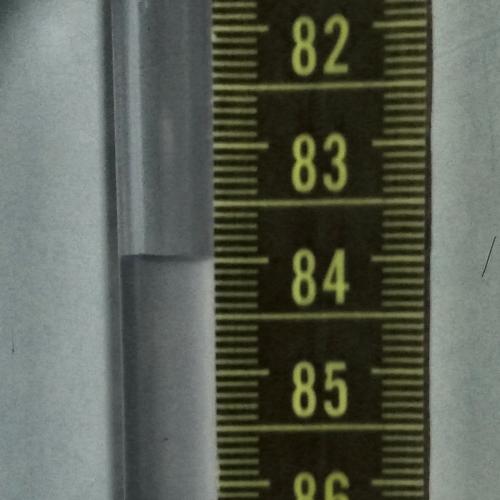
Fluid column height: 84.0 cm